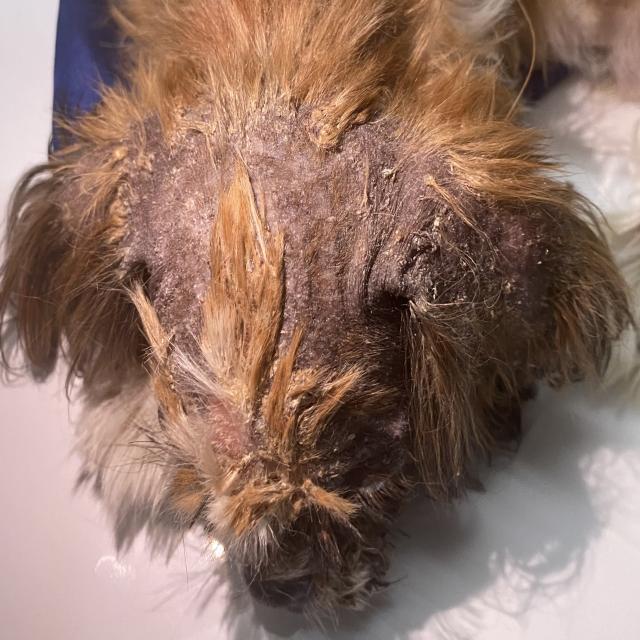
Canine demodicosis (Demodex mange) — caused by Demodex canis mites. Presents with alopecia, follicular papules, pustules, and comedones. Often localized on face and forelimbs.